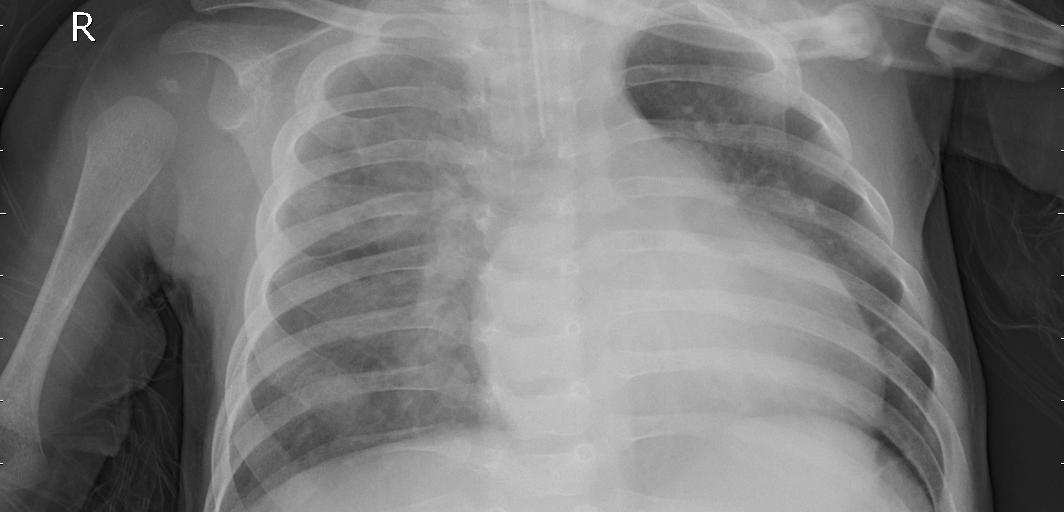
Diagnosis: PNEUMONIA